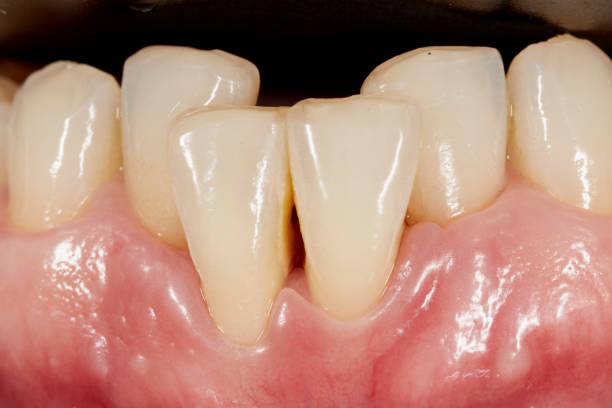
Condition: Gingivitis